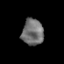
Tissue: prostate
Cell type: T cells
Senescence score: 0.3153
Nuclear area (px): 554
Mean DAPI intensity: 113.213